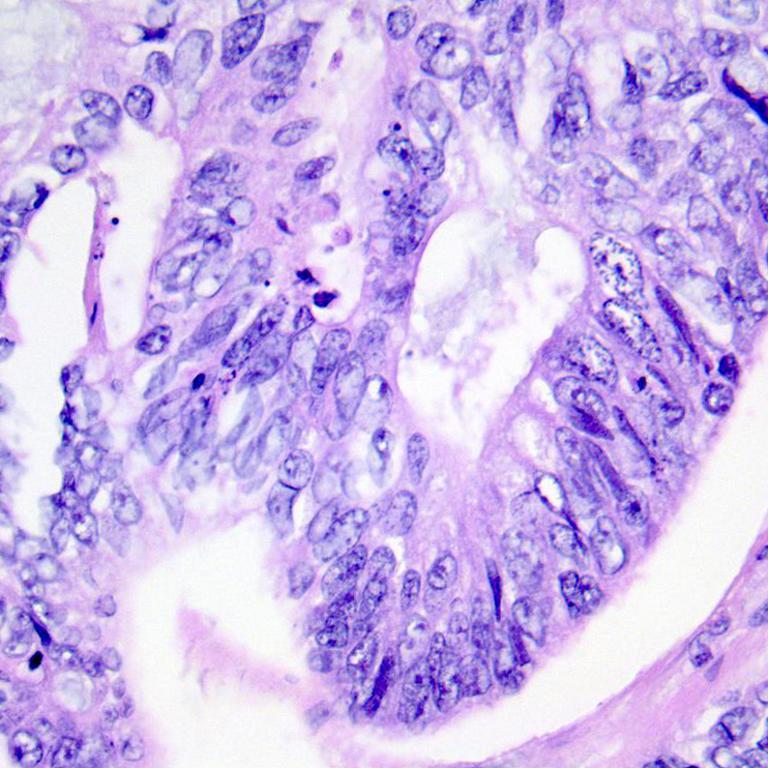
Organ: colon
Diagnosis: adenocarcinomas